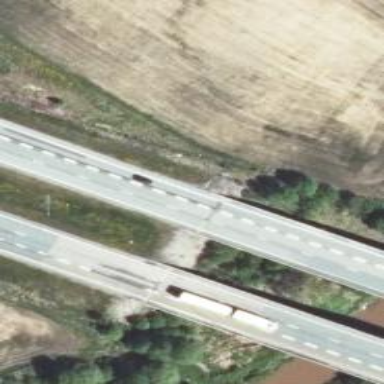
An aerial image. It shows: Bridge over motorway.